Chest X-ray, AP view. Patient: 52 years old, sex M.
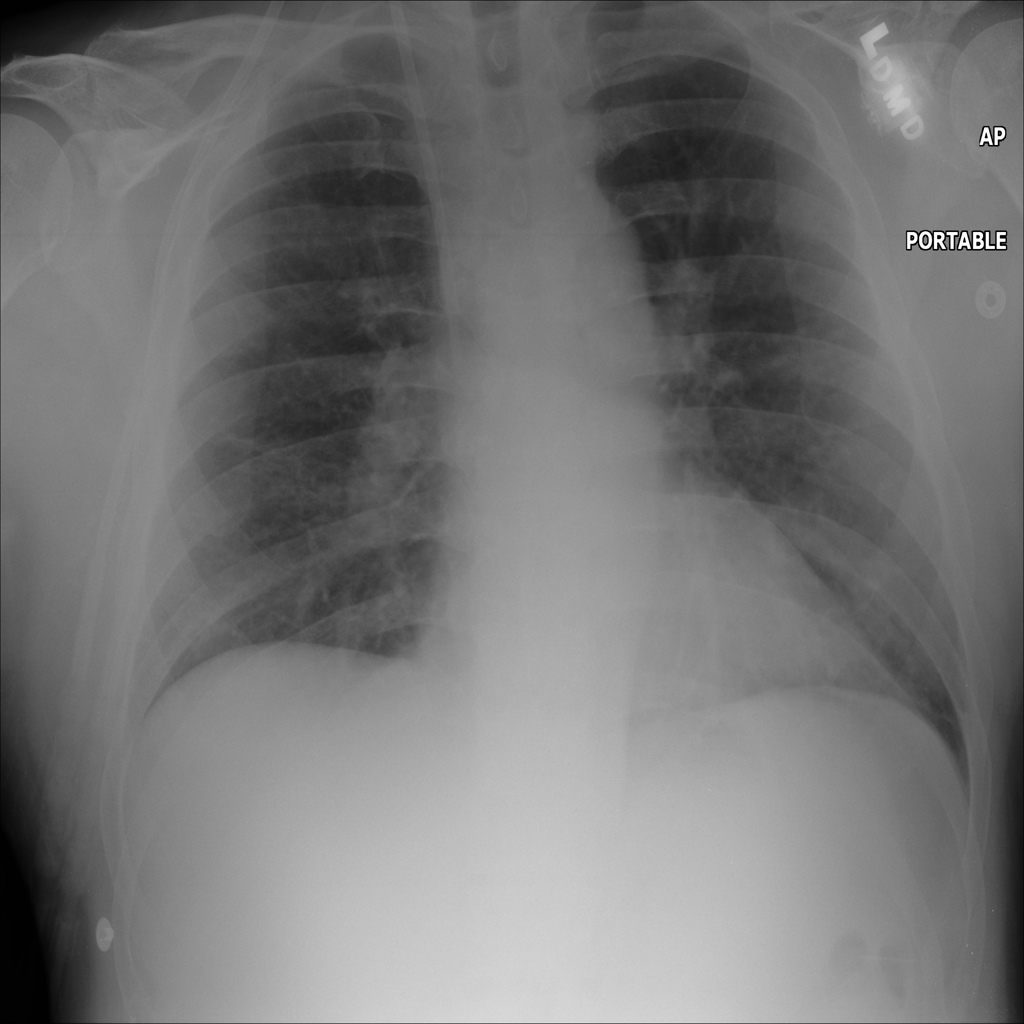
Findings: Edema, Pneumonia